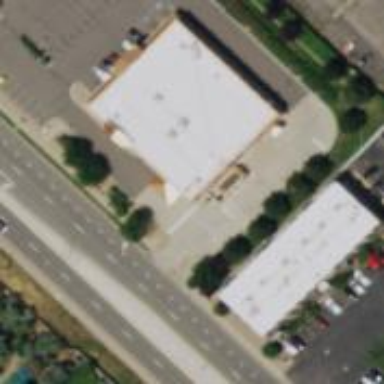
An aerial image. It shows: Retail building.